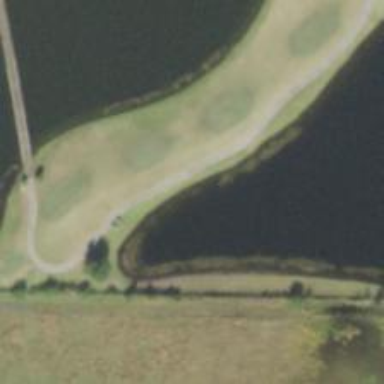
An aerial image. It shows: Golf tee on grassy land.